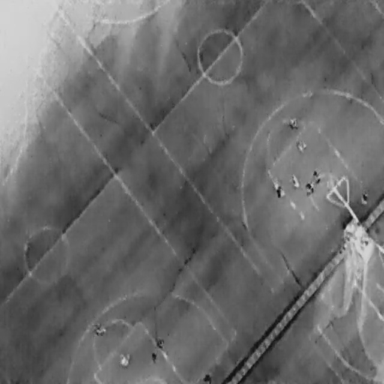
There are 12 People in the infrared image.